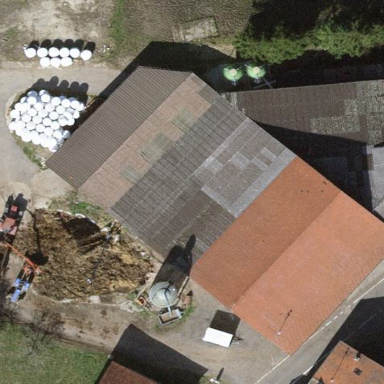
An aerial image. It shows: Farmyard area.